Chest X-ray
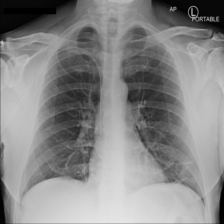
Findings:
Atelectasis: negative
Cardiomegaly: negative
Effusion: negative
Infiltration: negative
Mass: negative
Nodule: negative
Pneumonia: negative
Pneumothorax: negative
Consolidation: negative
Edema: negative
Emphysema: negative
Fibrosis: negative
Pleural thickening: negative
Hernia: negative